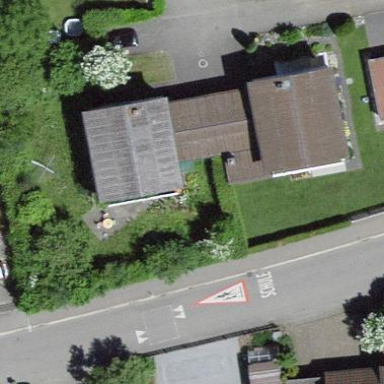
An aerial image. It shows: Semi-detached house.